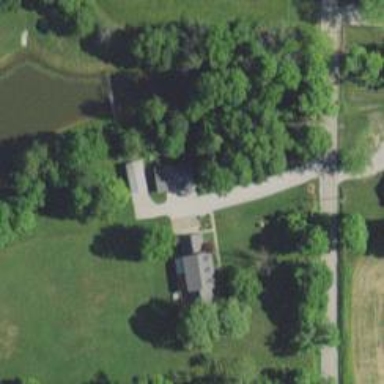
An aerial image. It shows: Driveway.